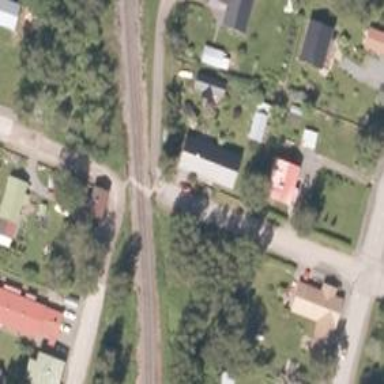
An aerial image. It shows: Railway crossing.